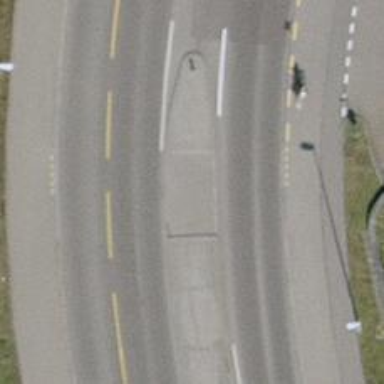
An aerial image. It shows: Uncontrolled crossing with central island on the road.